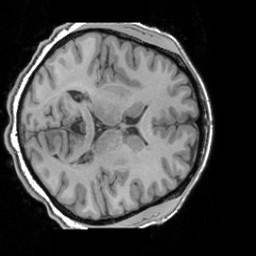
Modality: T1w
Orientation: axial
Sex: female
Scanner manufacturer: siemens
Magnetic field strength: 3 T
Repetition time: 1.63 s
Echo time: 0.00311 s